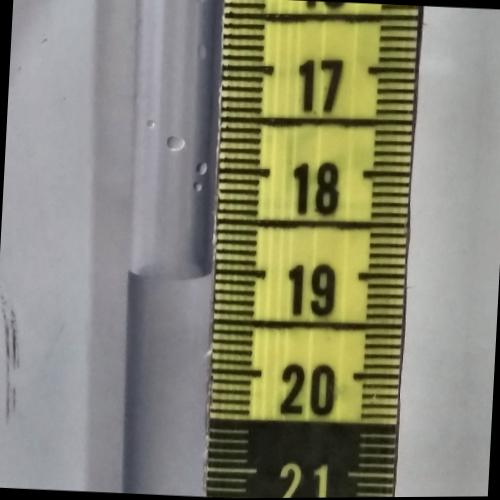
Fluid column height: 19.0 cm